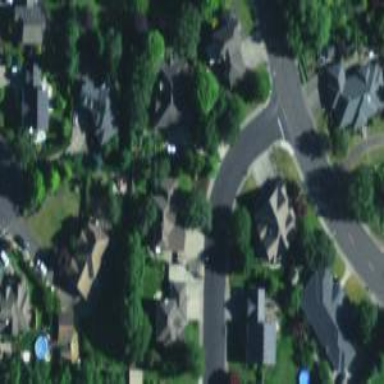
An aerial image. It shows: Residential road.